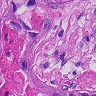
Metastatic tissue present: yes